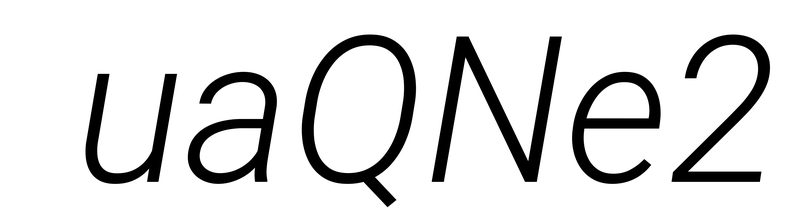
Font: Roboto-Italic_Light_Italic